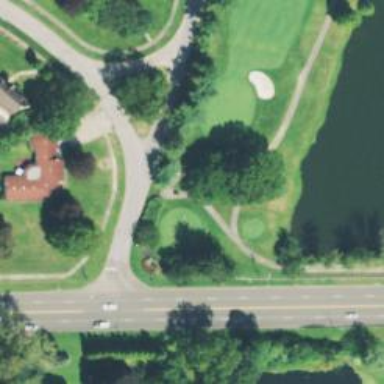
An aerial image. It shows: Footway that serves as golf path.